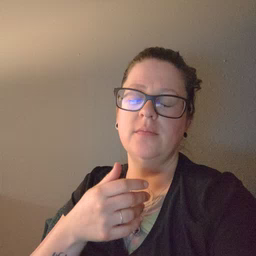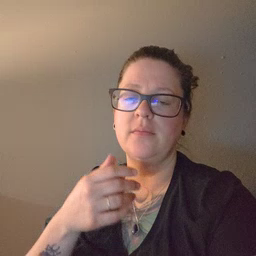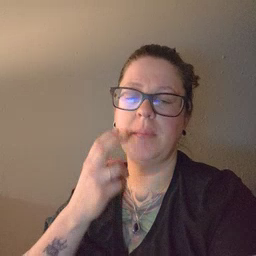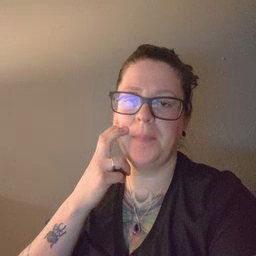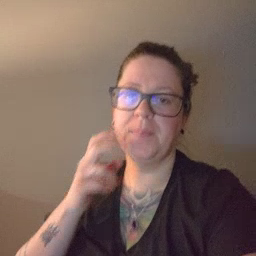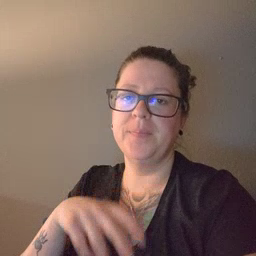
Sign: gum